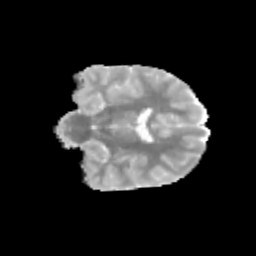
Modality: MD
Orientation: coronal
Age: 9
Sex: male
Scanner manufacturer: siemens
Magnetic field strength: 3 T
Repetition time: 3.8 s
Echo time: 0.07 s